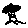
Label: tree